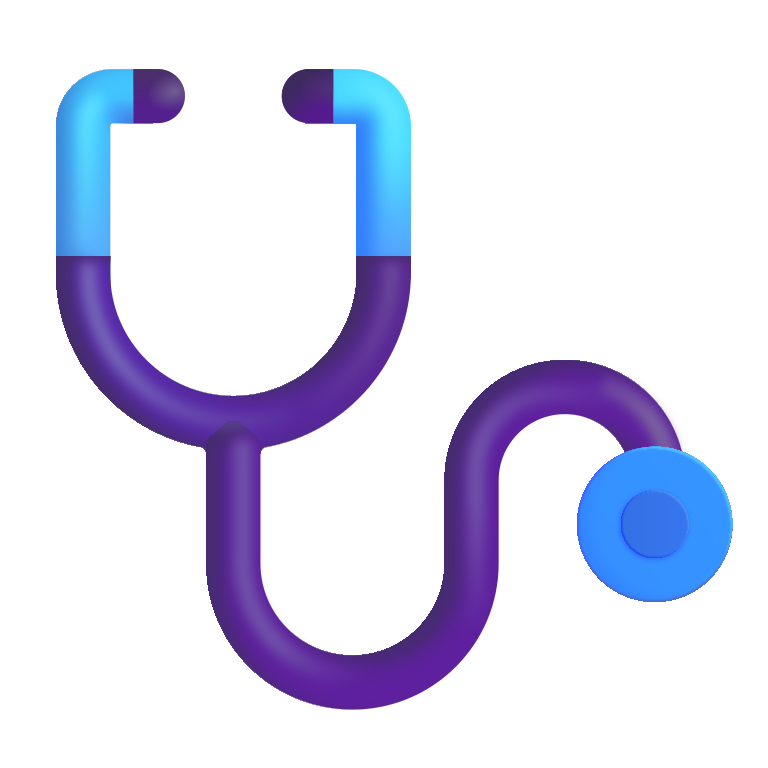
stethoscope color